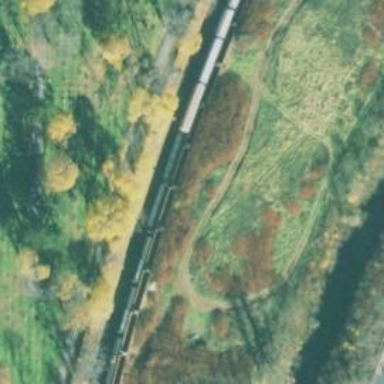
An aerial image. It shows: Railway track.